Question: Is it possible to plot a CSV field inside an XML file with iReport/JasperReports?
I have an XML file, and one of its fields looks something like this:
'''
<values>48,59,59,58,53,53,52,55,50,52,54,56,57,59,60,57,56,55,58,62</values>
'''
How can I use that numbers to create a plot? Or how can I use that numbers to create a subdataset that can be used in a plot?
---
: I've created a String[] variable, with the following variable expression:
'''
<variableExpression><![CDATA[$F{values}.split(",")]]></variableExpression>
'''
So now I have an array of Strings but I still can't find the way to plot it. Any ideas?
This guy also had this problem, nobody answered him: <URL>
---
: now the String[] has been converted to a List with 'Arrays.asList($F{values}.split(","))'. But I don't know what can I use as Category Expression in the chart series:

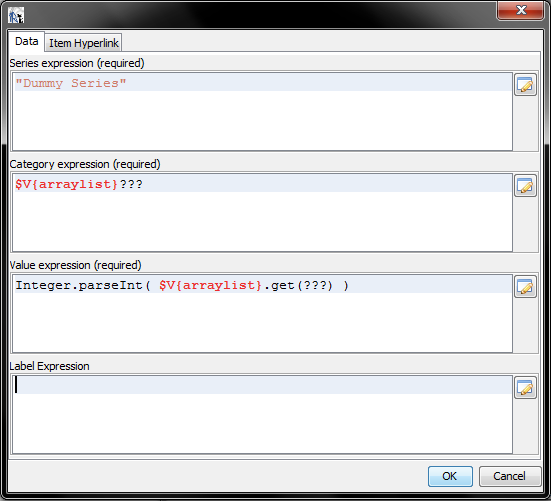
Answer: As @josefprochazka pointed the solution was to create a Custom DataSource and pass it to the subreport. But I'm not a JasperReports expert and creating a custom datasource took me a while. So here is the solution, with code & tutorials. I will divide it in 3 steps:
1. You have to create a *.jar containing a class that implements JRDataSource (this will be your custom datasource)
2. Add that jar to your Java project and/or iReport
3. In iReport/jrxml create an instance of your custom datasource and pass it to your subreport
So, the first step is not that hard once you know how to do it. I've used the following tutorial: <URL>
Basically what you have to do is implement two methods: 'getFieldValue(JRField f)' and 'next()'. Here is a complete example using 3 fields: <URL>
Once you finish that class, create a .jar with it and add it to your projects classpath.
In iReport go to , select "" tab and add your jar there.
Same in Eclipse if you are using JasperReports there too.
Finally we are going to instantiate our custom DS in the report:
'''
<subreport>
<reportElement uuid="52f64c56-b410-45a7-b391-828ef35e0103" positionType="Float" x="0" y="245" width="555" height="32"/>
<dataSourceExpression><![CDATA[new com.dbelectronics.BandasCSVDatasource($F{csv_field1},$F{csv_field2})]]></dataSourceExpression>
<subreportExpression><![CDATA[$P{SUBREPORT_DIR} + "your_subreport.jasper"]]></subreportExpression>
</subreport>
'''
As you can see I've called 'BandasCSVDatasource' with two parameters, each one containing a string with 20 numbers separated by comas.
Well, now you just have to create the subreport and map the fields:
'''
<queryString>
<![CDATA[]]>
</queryString>
<field name="Verificacion" class="java.lang.String"/>
<field name="Calibracion" class="java.lang.String"/>
<field name="Banda" class="java.lang.String"/>
'''
Then add a chart and use the fields there:
Hope it helps. And thanks again Josef.